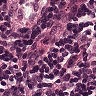
Metastatic tissue present: no